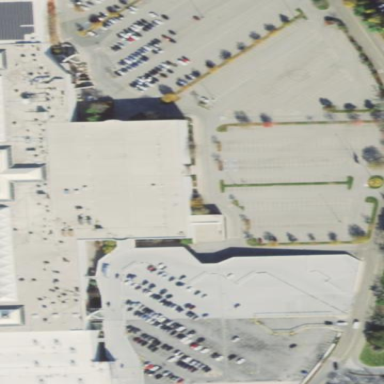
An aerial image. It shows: Parking area with surface.